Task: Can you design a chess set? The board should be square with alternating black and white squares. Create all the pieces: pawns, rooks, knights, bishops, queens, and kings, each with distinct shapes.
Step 2135:
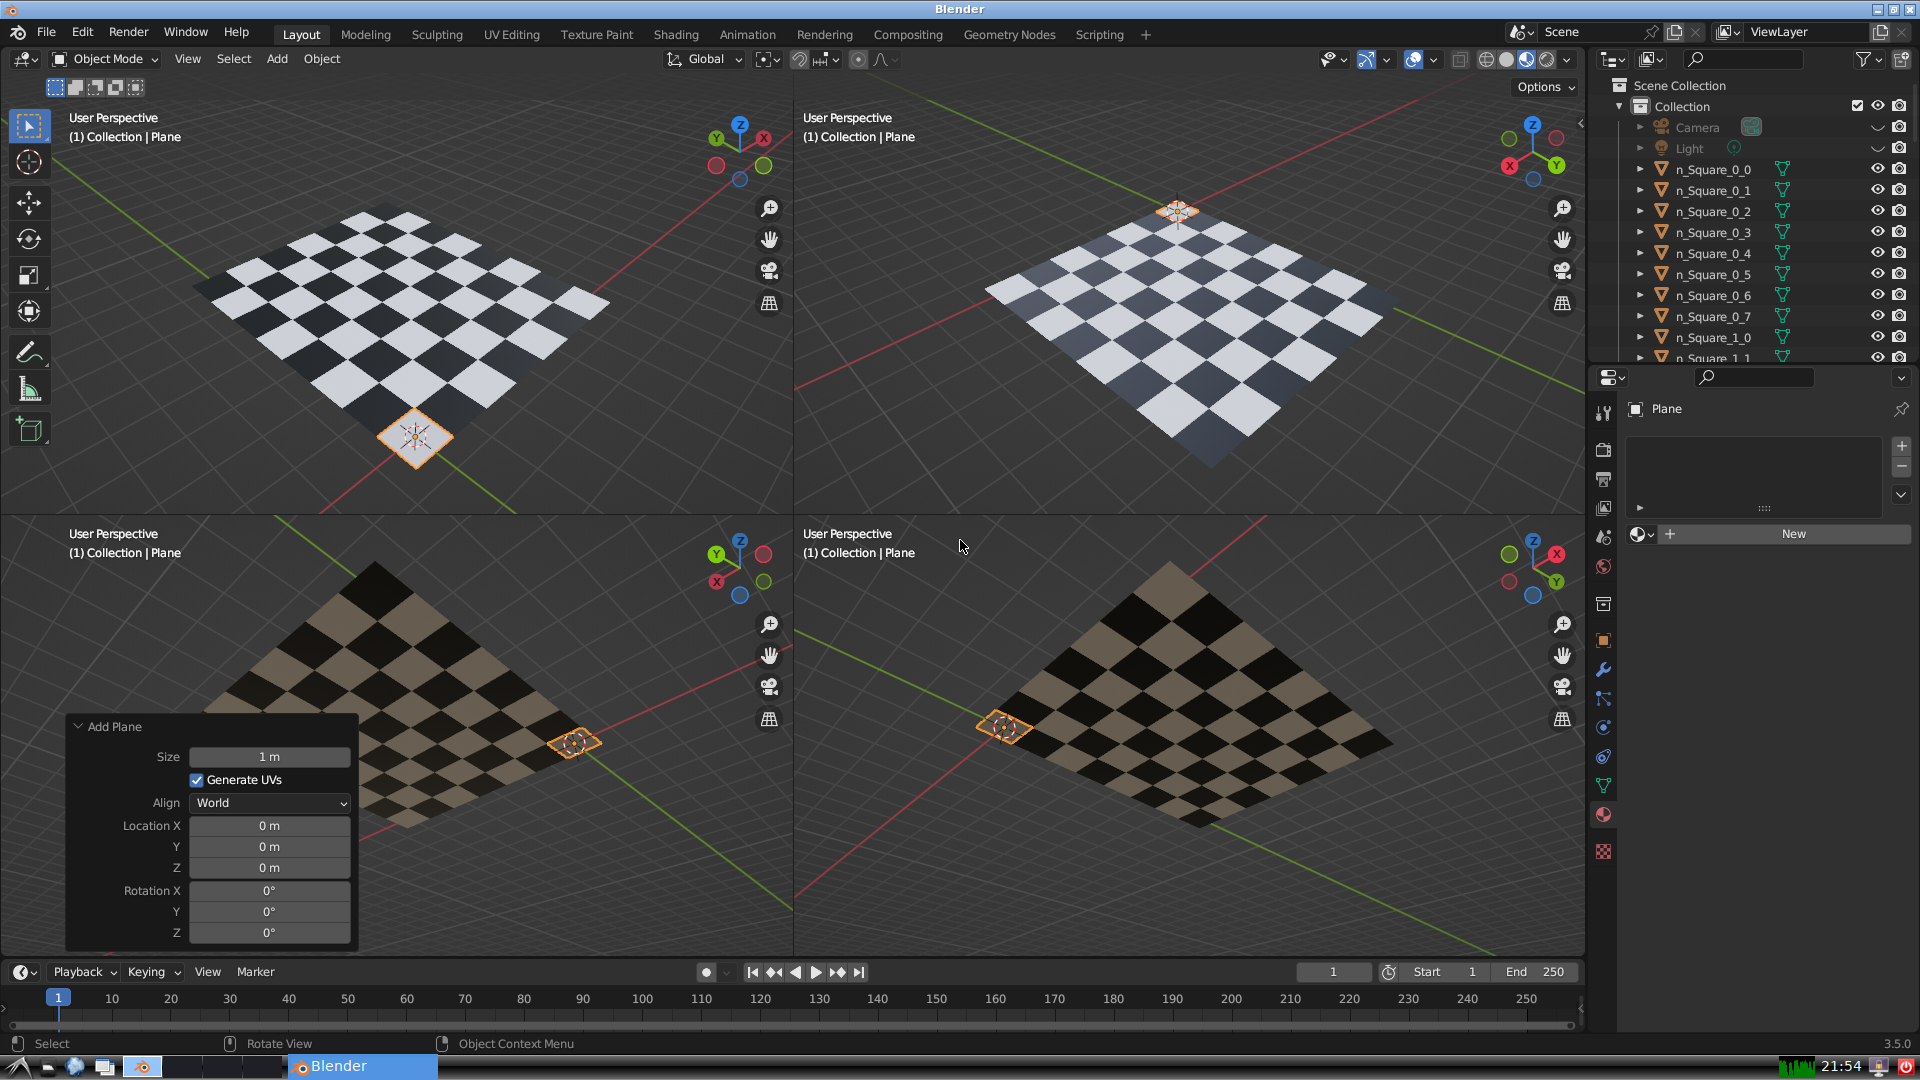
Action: {"key_press": ['Ctrl, Home']}